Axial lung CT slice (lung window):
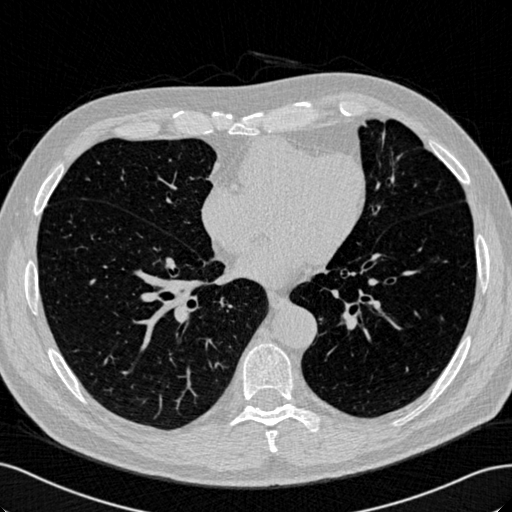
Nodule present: no